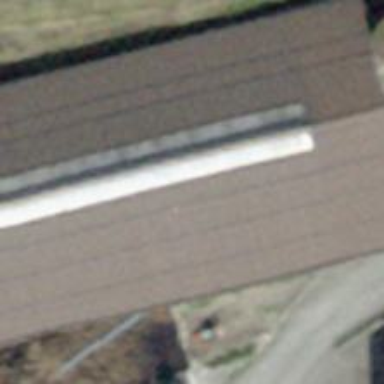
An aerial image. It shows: Rural barn.